Field crop: maize
Growth stage: 2
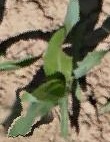
Species: maize